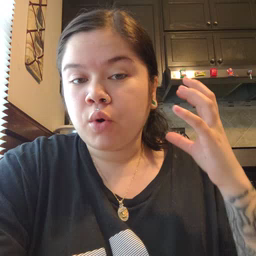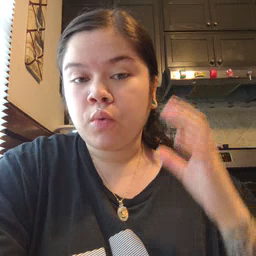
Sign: mouth